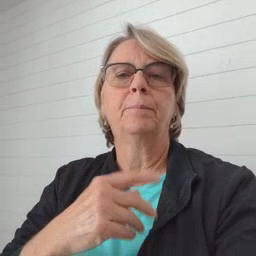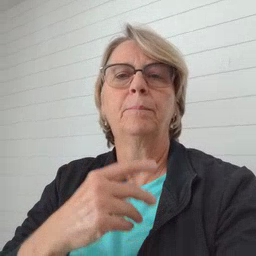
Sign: sleep